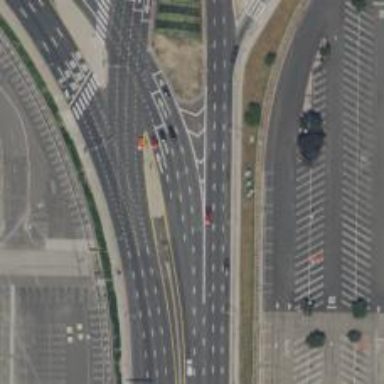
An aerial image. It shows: Primary highway that is also expressway.